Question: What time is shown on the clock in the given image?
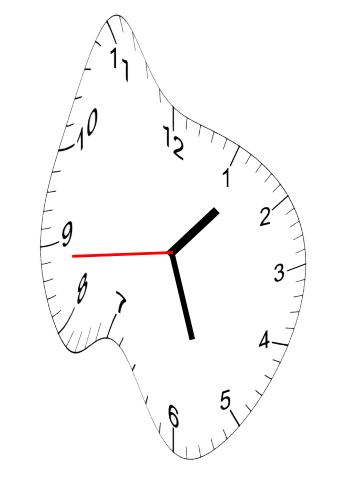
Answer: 01:26:44